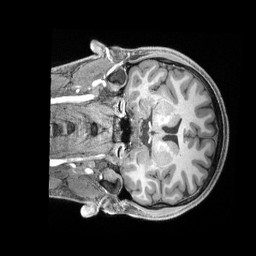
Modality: T1w
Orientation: coronal
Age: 21
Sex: male
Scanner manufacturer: siemens
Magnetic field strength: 3 T
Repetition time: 2.4 s
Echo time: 0.00228 s